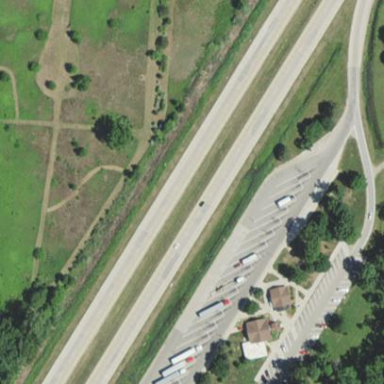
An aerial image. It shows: Rest area along the road.